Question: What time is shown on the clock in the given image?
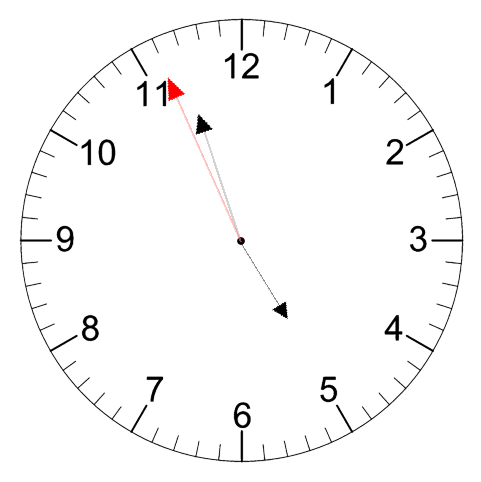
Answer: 04:56:56